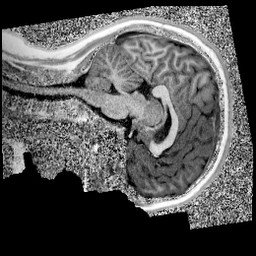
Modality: UNIT1
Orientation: sagittal
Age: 13
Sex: female
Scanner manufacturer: siemens
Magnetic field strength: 3 T
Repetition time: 4 s
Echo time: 0.00299 s